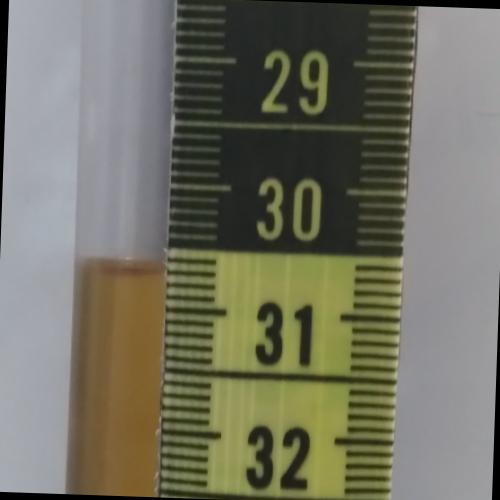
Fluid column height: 30.7 cm